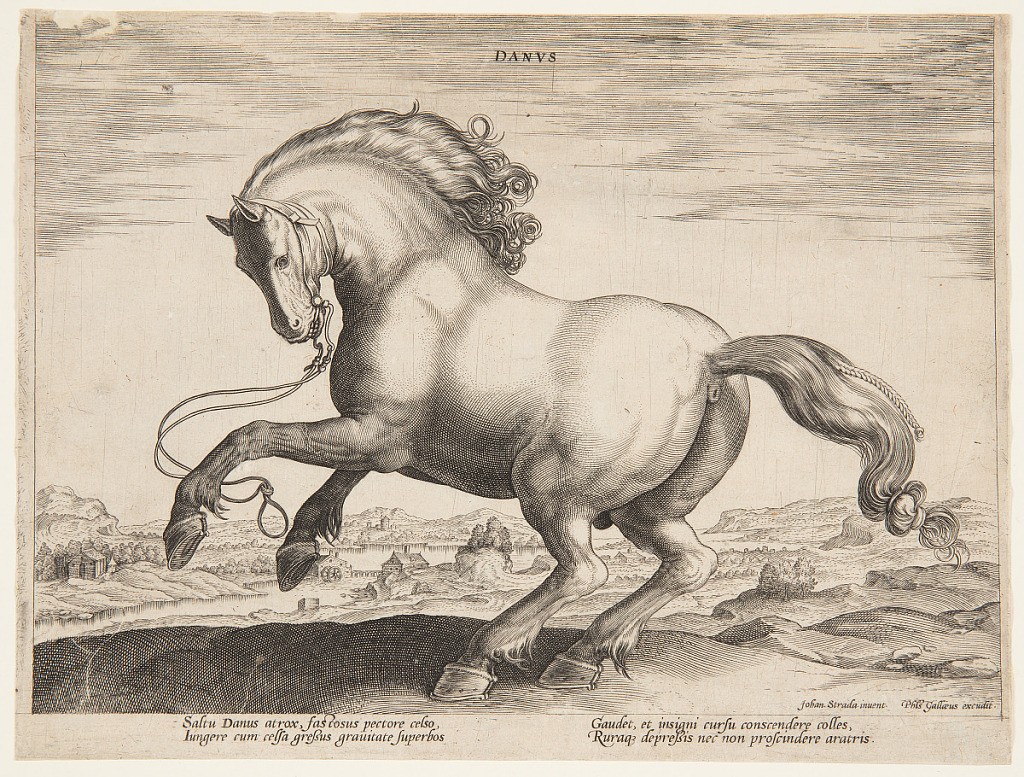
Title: A Danish Horse, from the fourth set of "Equile Joannis Austriaci"
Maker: Jan van der Straet, called Stradanus, Flemish, 1523–1605
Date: ca. 1575
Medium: Engraving on paper
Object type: Print
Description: A Danish horse from the fourth set of "Equile Joannis Austriaci," the stud of Don Juan of Austria (died 1578).  Horse galloping toward left. Signed bottom right: "Johan. Strada. inuent. / Phls Gallaeus excudit."  At the bottom margin, a verse of two pairs of lines: "Saltu Danus atrox," etc.